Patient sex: F
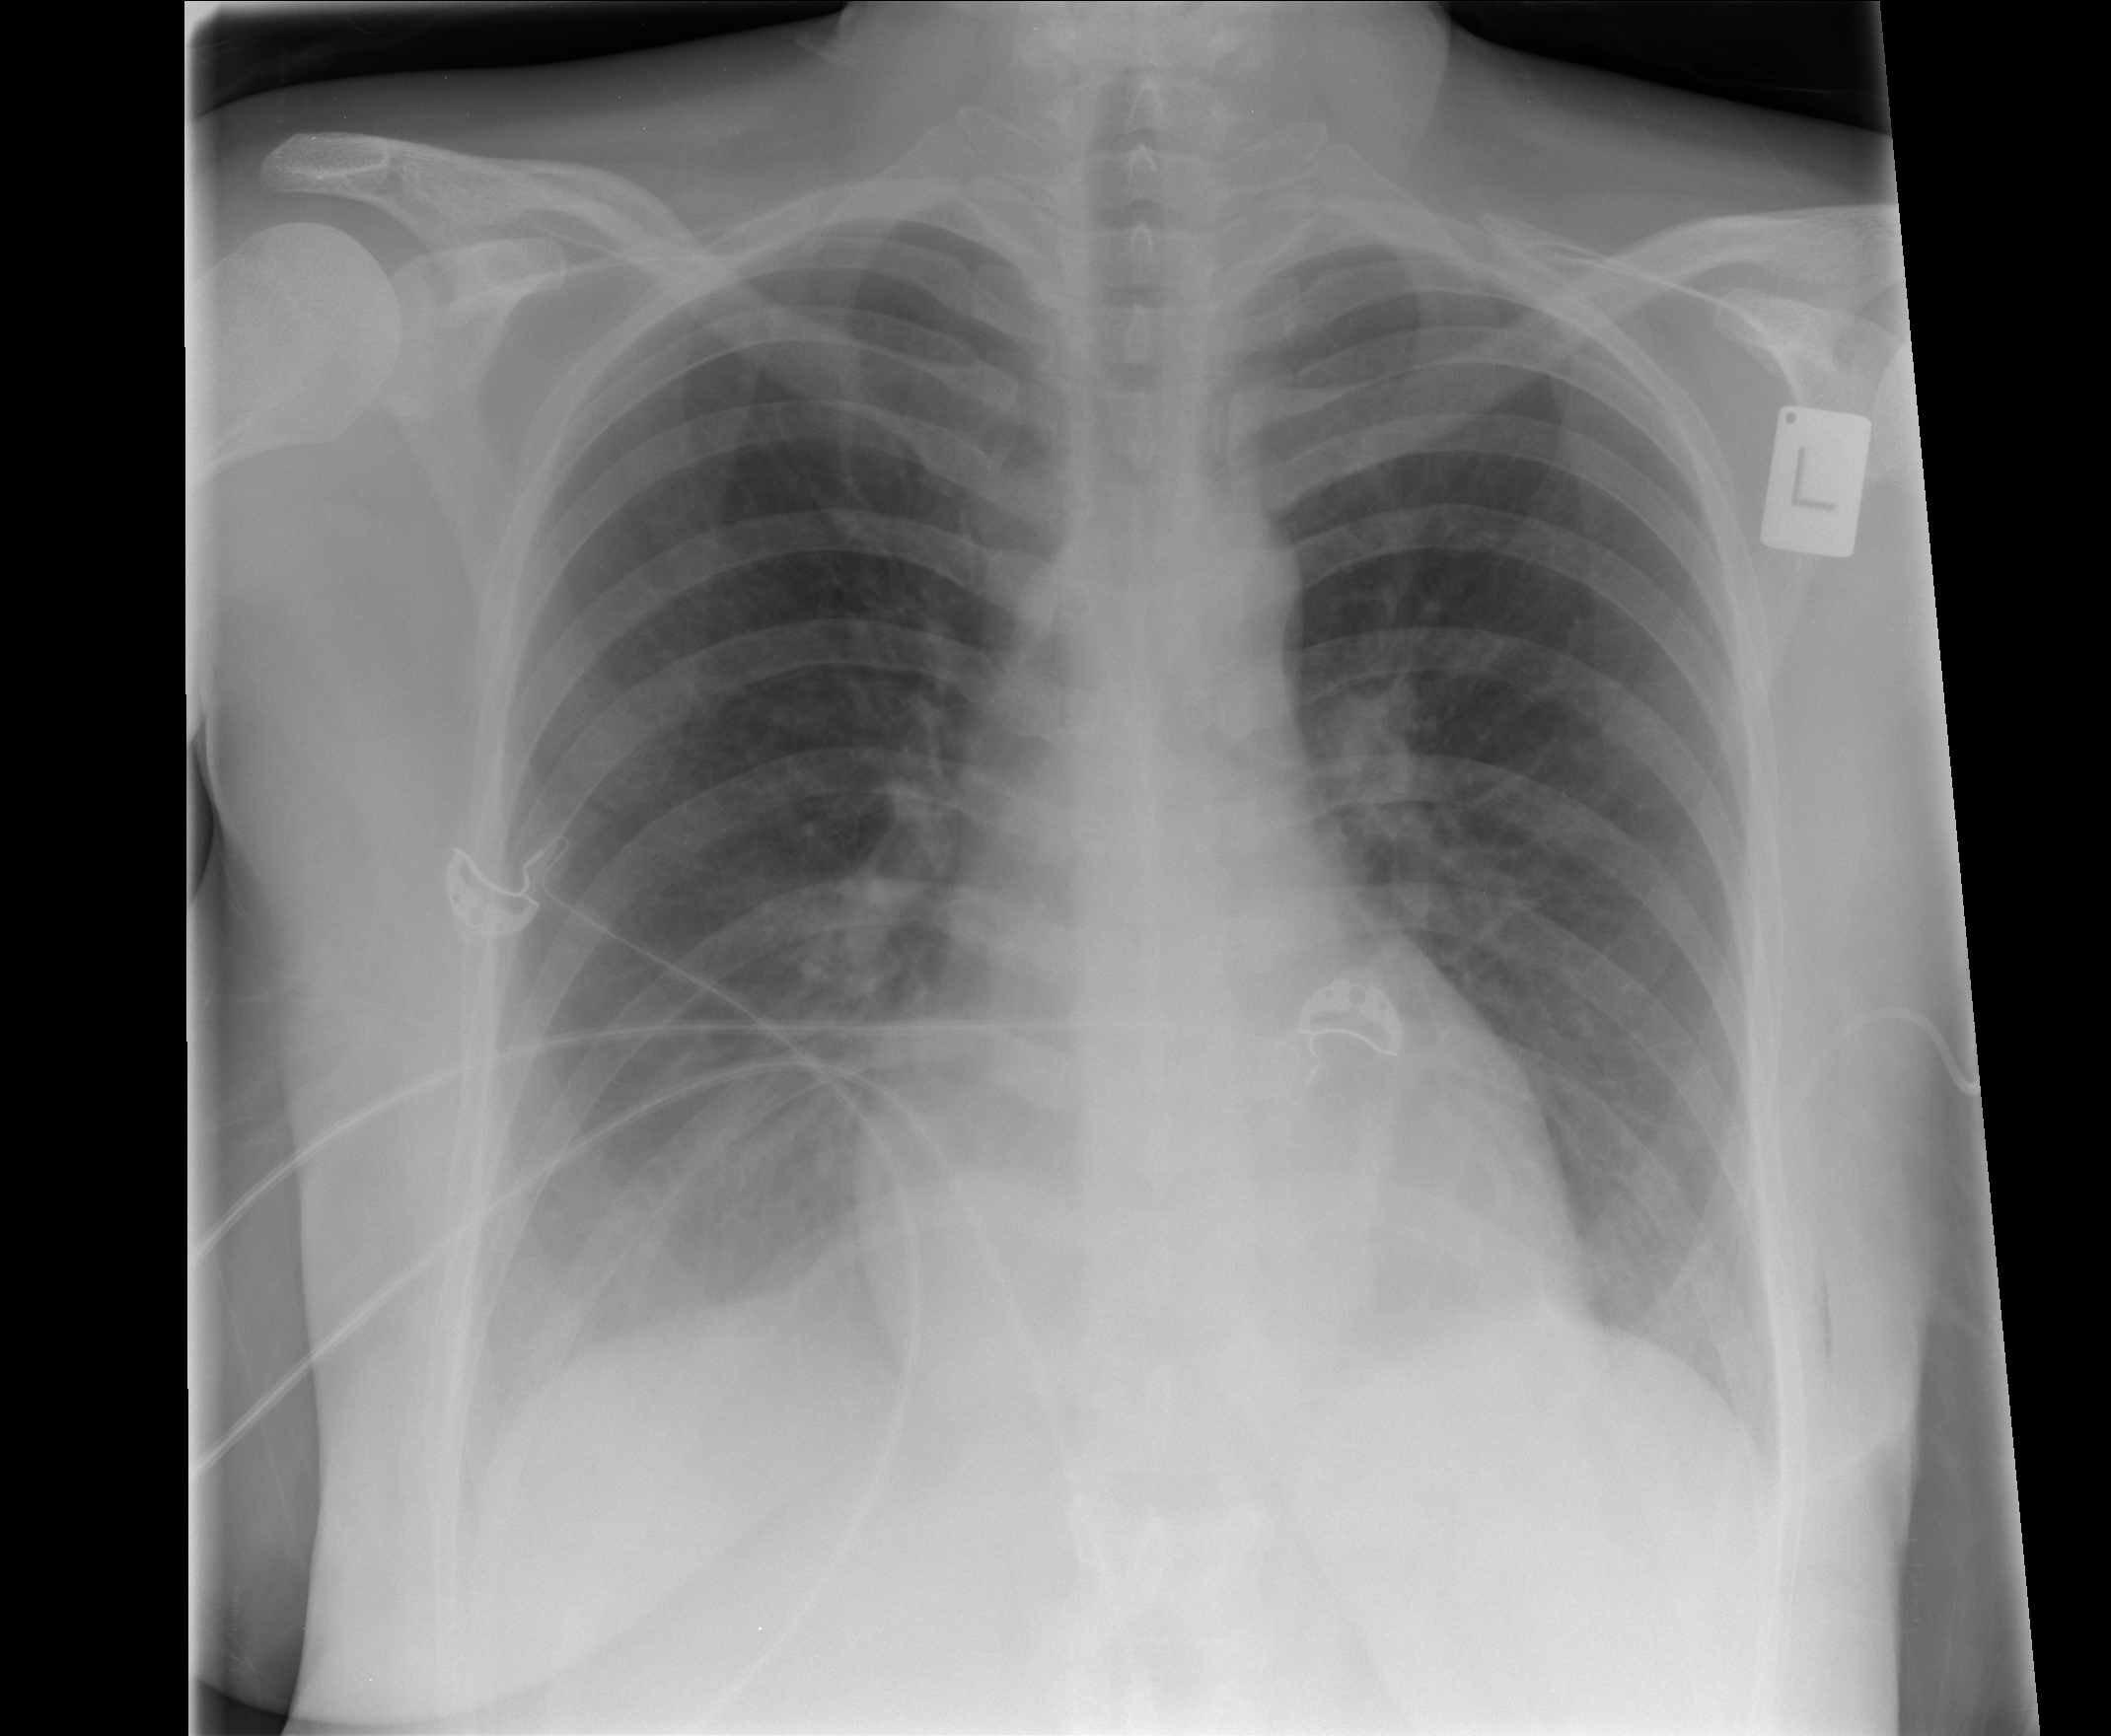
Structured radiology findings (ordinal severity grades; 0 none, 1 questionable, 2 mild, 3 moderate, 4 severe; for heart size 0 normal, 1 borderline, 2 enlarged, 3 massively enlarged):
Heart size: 0
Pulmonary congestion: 0
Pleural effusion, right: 2
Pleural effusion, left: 0
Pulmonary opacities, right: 0
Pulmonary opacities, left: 0
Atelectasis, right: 2
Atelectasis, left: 2